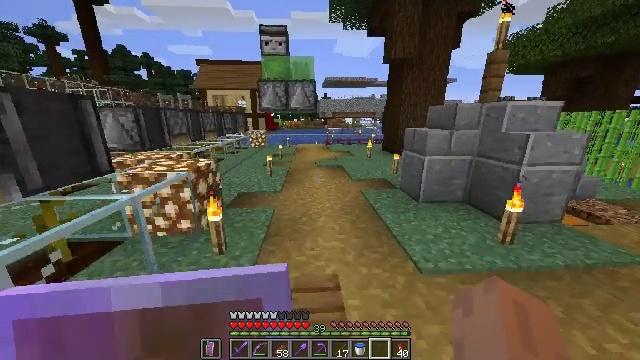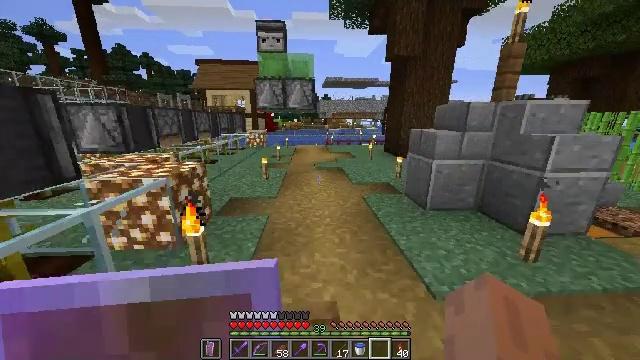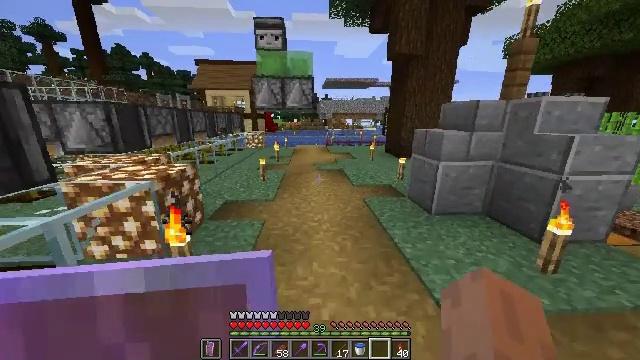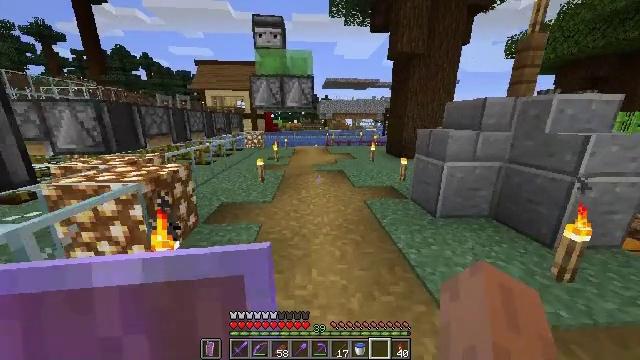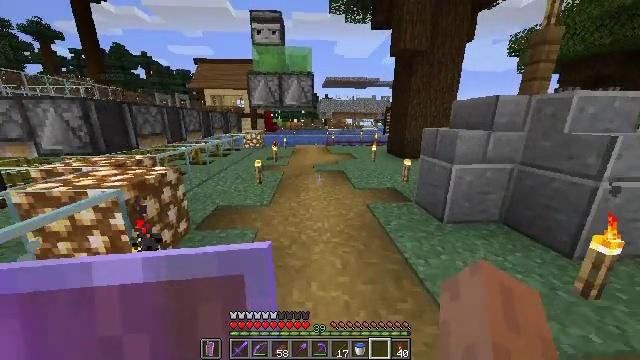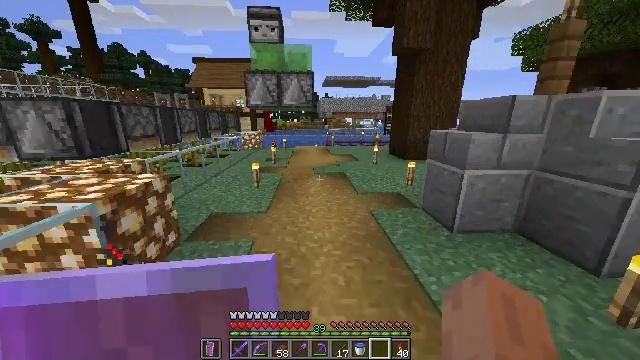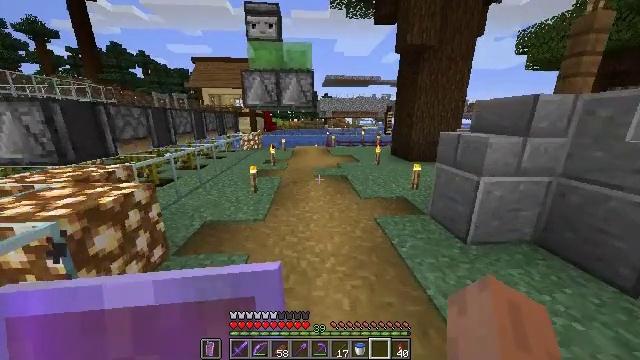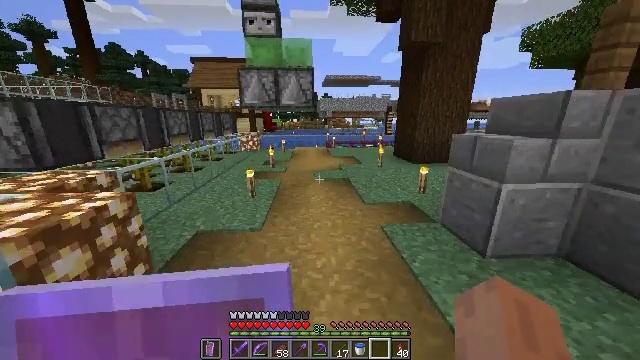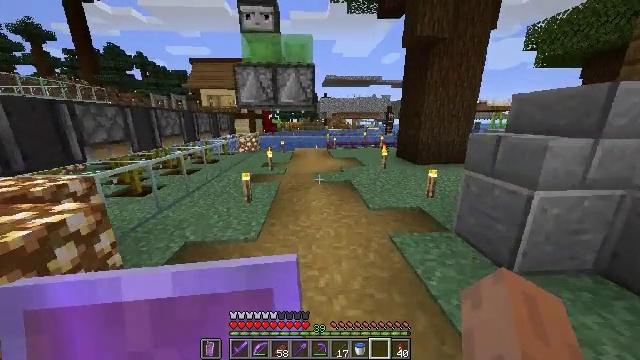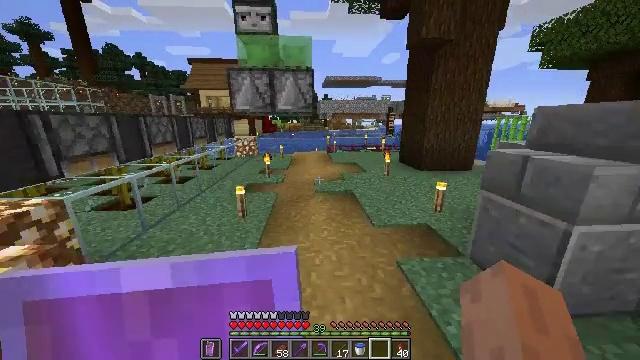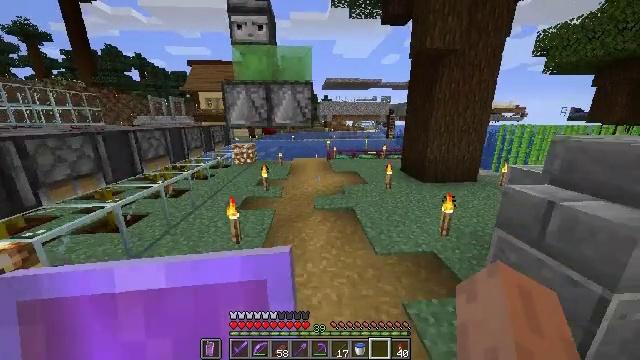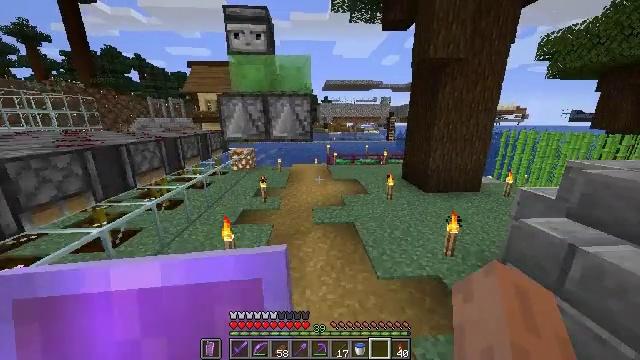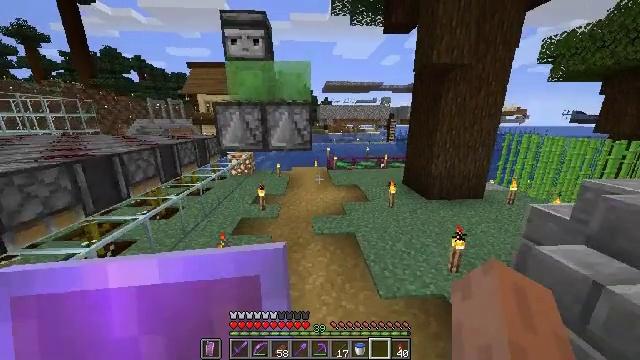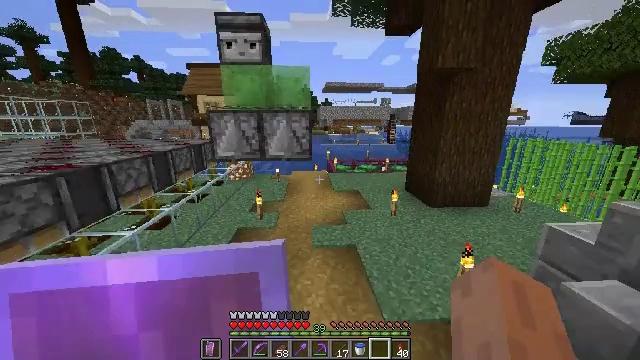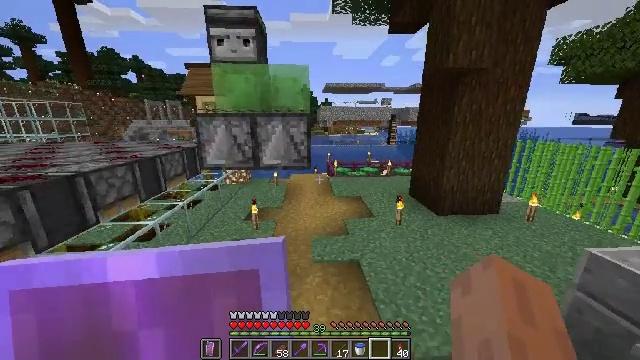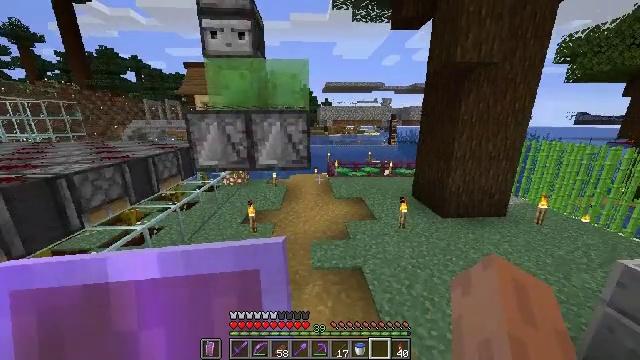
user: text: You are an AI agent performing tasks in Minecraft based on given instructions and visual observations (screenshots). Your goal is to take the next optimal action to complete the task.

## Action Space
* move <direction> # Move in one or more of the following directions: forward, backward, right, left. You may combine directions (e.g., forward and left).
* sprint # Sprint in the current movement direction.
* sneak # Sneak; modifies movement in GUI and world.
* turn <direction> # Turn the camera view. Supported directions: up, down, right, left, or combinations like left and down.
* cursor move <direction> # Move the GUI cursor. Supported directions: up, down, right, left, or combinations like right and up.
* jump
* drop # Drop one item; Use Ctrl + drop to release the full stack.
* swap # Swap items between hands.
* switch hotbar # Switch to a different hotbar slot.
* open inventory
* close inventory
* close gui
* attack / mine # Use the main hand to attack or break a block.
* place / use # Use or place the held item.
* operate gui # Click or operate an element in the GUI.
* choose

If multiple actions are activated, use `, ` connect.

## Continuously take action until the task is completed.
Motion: motion action
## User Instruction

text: craft item cyan carpet
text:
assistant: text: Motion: move forward, sprint
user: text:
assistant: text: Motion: move forward, sprint
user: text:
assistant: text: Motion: move forward, sprint
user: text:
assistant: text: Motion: move forward, sprint
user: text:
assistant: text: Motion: move forward, sprint
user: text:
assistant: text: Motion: move forward, sprint
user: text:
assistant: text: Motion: move forward, sprint
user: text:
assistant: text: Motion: move forward, sprint
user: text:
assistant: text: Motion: move forward, sprint, jump
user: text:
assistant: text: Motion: move forward, sprint, jump
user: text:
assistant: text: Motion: move forward, sprint, jump
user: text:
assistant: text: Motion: move forward, sprint
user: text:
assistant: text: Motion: move forward, sprint
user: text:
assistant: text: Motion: move forward, sprint
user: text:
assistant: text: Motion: move forward, sprint
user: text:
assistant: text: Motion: move forward, sprint
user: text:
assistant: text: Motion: move forward, sprint
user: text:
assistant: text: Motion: move forward, sprint
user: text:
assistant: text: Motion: move forward, sprint
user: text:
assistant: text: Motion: move forward, sprint
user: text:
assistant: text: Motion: move forward, sprint
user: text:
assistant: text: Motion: move forward, sprint
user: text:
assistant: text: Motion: move forward, sprint
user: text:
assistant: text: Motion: move forward, sprint
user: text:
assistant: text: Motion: move forward, sprint
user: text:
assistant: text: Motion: move forward, sprint
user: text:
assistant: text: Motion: move forward, sprint
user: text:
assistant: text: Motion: move forward, sprint
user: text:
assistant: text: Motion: move forward, sprint
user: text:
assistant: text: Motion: move forward, sprint